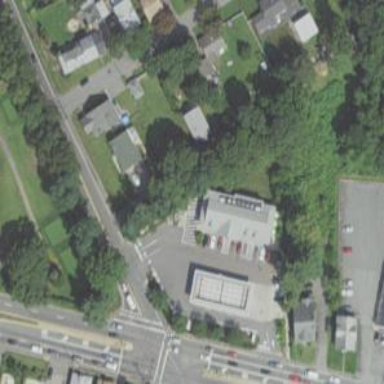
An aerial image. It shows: Convenience shop.